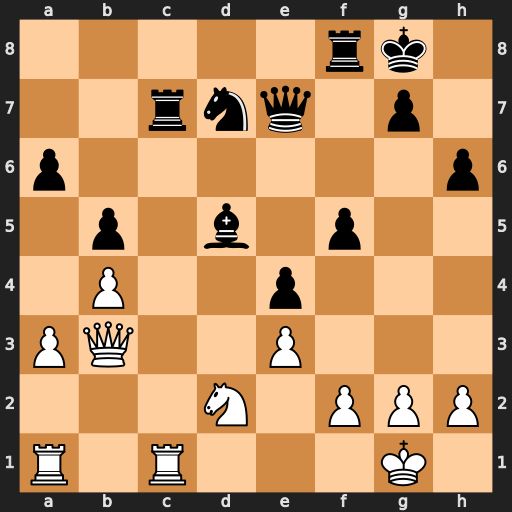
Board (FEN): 5rk1/2rnq1p1/p6p/1p1b1p2/1P2p3/PQ2P3/3N1PPP/R1R3K1
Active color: w
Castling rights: -
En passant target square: -
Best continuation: Qxd5+ Kh7 Rxc7